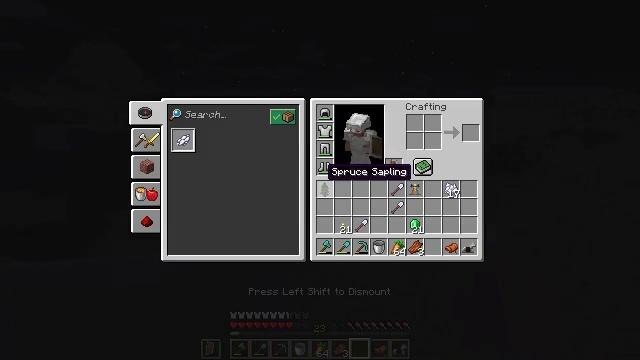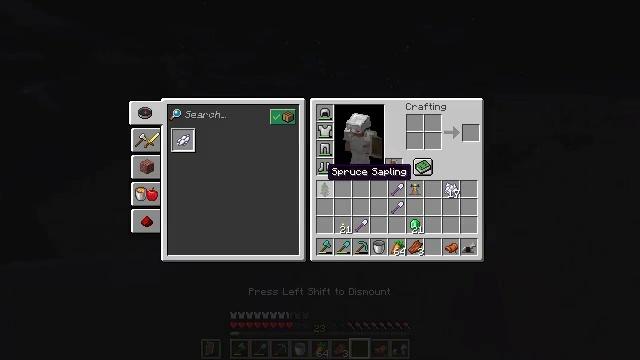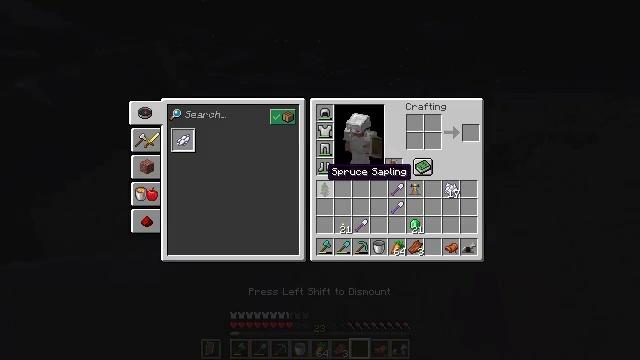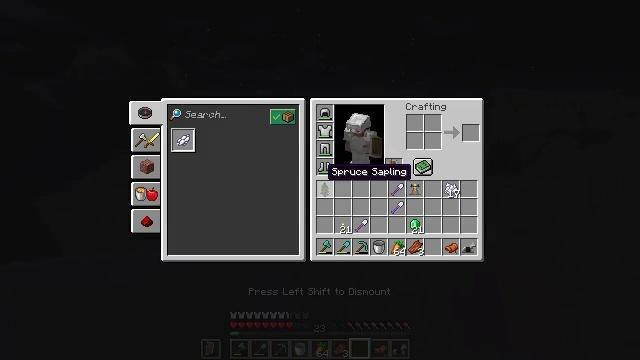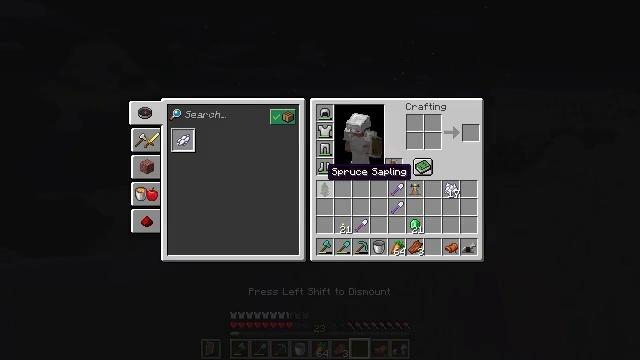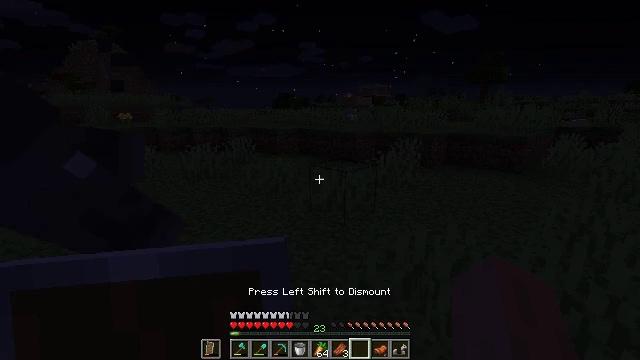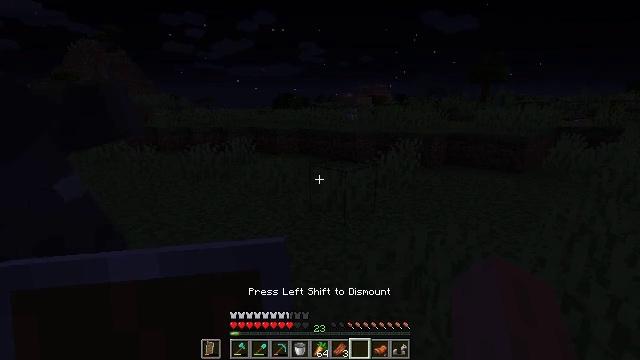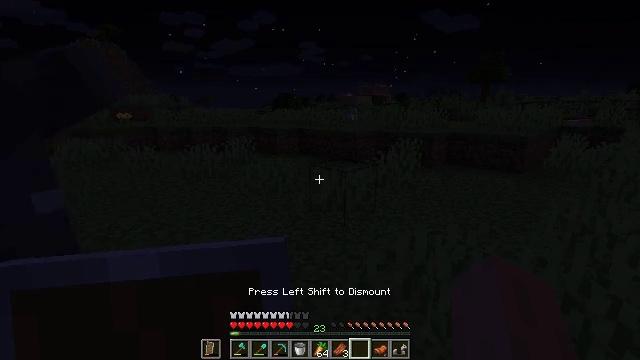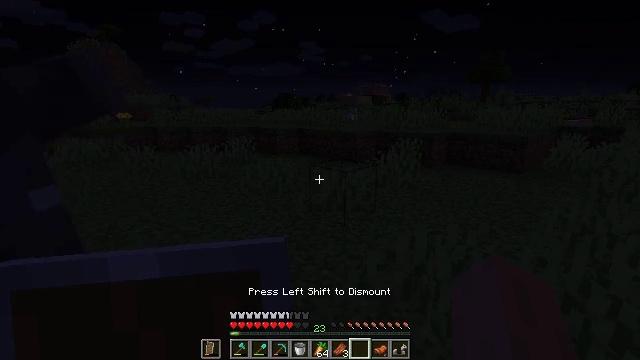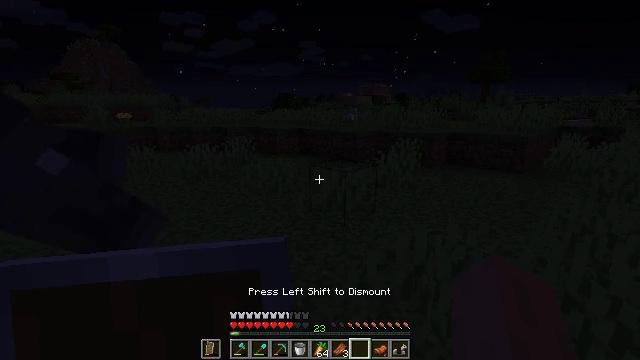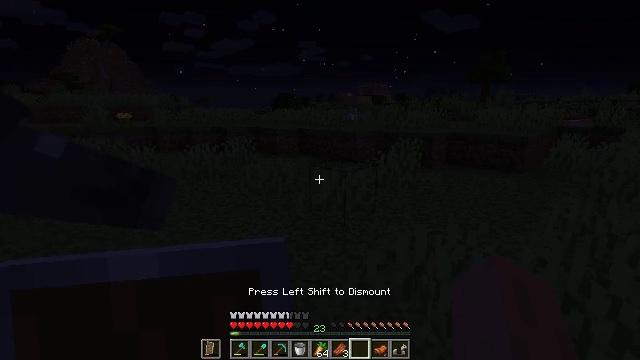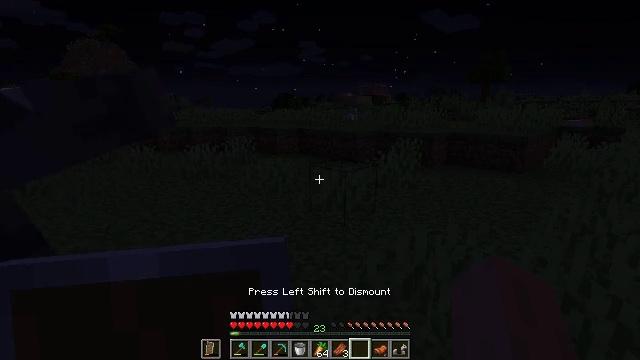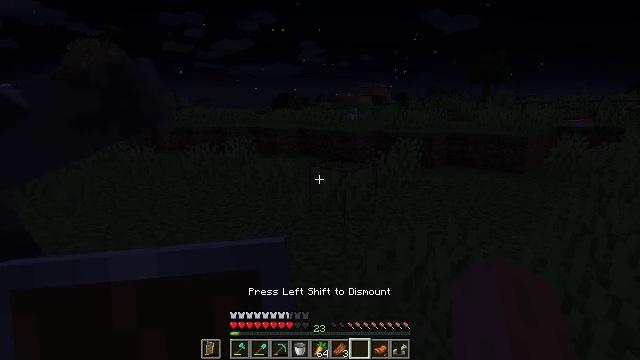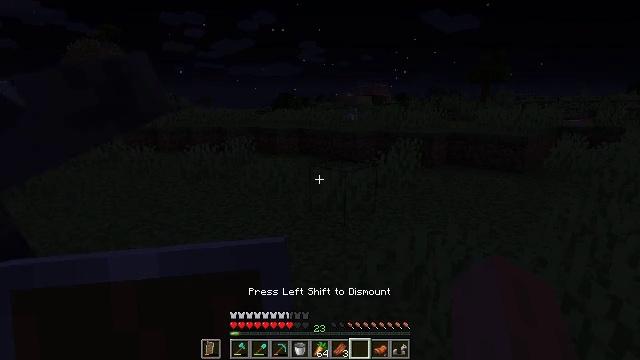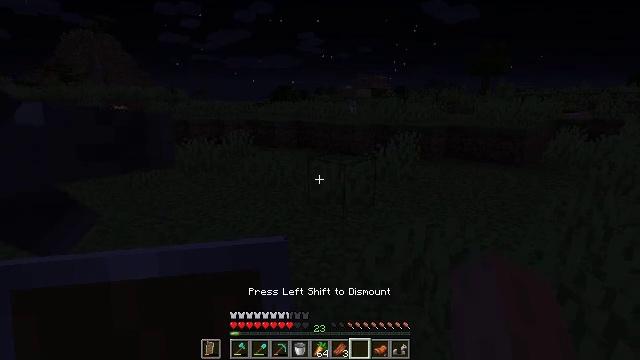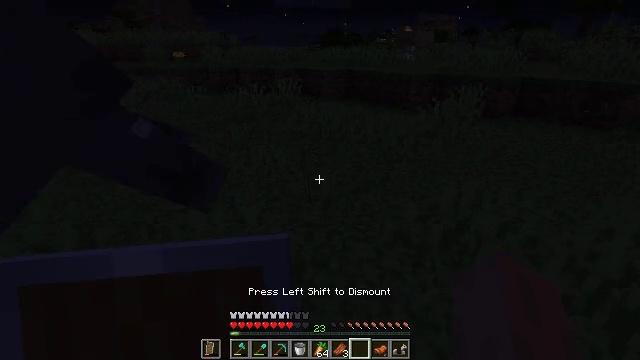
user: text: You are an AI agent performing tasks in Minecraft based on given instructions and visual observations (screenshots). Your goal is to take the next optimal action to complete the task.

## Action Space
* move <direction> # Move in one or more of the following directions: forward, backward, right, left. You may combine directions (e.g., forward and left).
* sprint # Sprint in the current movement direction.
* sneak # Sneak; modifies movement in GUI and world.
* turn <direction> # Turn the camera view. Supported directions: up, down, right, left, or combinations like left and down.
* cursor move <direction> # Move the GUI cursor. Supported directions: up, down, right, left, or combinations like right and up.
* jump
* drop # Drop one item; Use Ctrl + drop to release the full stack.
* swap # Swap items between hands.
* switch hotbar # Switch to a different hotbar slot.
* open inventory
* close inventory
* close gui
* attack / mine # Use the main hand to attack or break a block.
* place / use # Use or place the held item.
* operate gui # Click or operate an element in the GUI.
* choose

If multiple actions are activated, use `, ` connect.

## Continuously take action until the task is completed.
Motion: motion action
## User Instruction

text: Get spruce planks back into your inventory.
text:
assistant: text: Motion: move forward, sprint
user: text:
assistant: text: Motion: move forward, sprint
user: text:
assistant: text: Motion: move forward
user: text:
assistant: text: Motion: no_op
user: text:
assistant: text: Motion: no_op
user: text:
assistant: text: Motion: close gui
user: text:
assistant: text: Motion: open inventory
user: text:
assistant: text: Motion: no_op
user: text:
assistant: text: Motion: no_op
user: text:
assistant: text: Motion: no_op
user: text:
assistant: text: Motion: no_op
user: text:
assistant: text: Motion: no_op
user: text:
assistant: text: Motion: no_op
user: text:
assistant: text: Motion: turn down
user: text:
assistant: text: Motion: turn left and down
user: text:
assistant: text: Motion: turn left
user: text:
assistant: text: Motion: turn left and up
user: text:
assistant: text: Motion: turn left and up, use / place
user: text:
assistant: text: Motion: turn left, use / place
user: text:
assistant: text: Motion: use / place
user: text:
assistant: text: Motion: no_op
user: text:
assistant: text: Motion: no_op
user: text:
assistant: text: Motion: no_op
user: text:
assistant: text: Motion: no_op
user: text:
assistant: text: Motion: no_op
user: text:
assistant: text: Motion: no_op
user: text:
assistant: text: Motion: no_op
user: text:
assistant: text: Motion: move forward
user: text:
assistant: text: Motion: move forward
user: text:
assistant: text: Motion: move forward